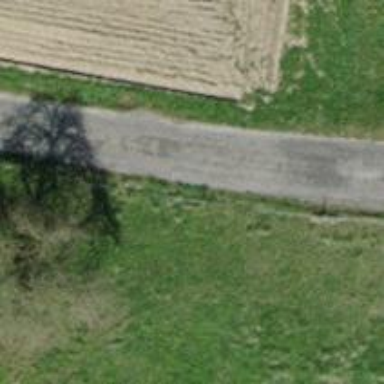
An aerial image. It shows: Unclassified asphalt road without sidewalk.